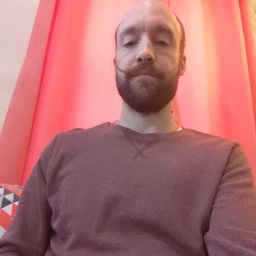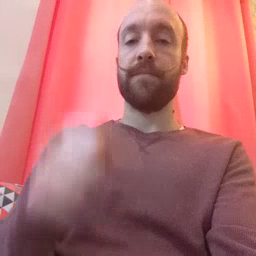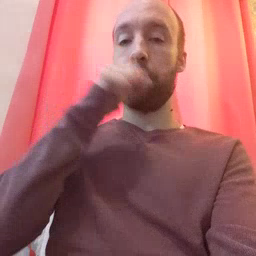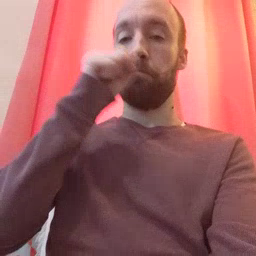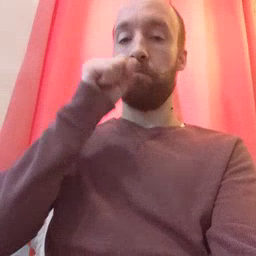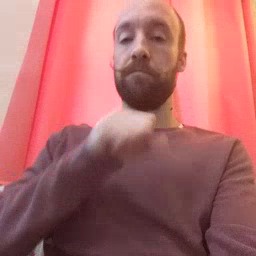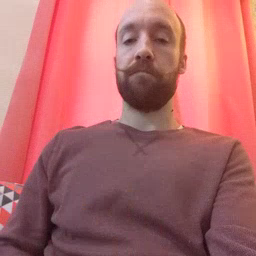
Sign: icecream